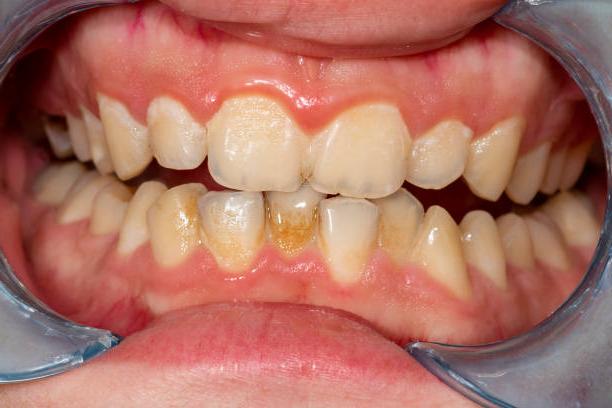
Condition: Calculus